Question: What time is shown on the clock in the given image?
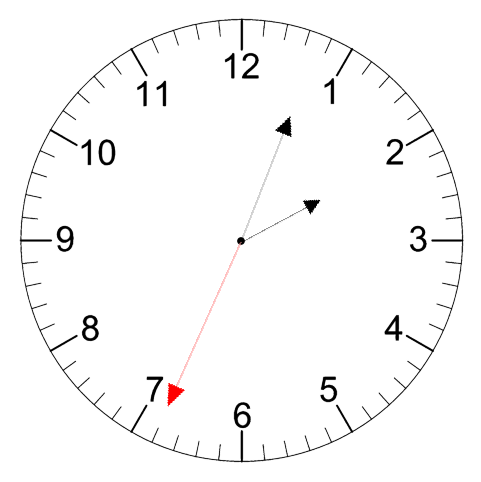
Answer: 02:03:34